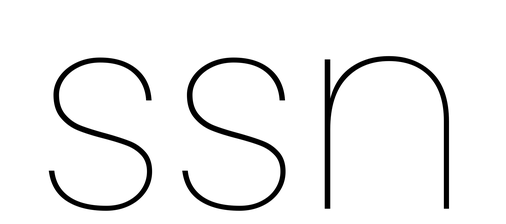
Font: Poppins-Thin